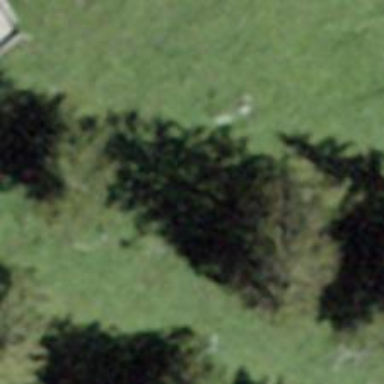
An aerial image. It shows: Single tag "natural: tree."